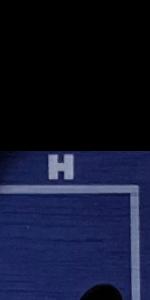
Label: Empty